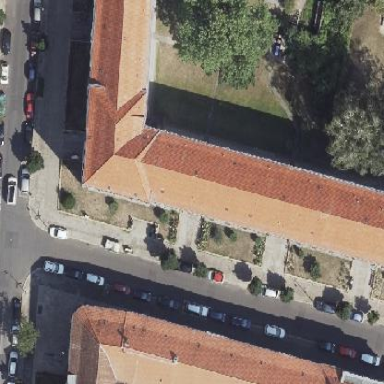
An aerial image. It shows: Gabled apartments building with roof tiles.